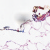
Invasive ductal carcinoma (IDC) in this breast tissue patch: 0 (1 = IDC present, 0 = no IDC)